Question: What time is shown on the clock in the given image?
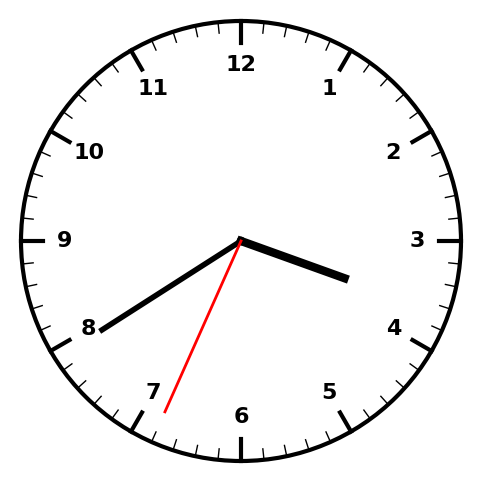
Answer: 03:39:34